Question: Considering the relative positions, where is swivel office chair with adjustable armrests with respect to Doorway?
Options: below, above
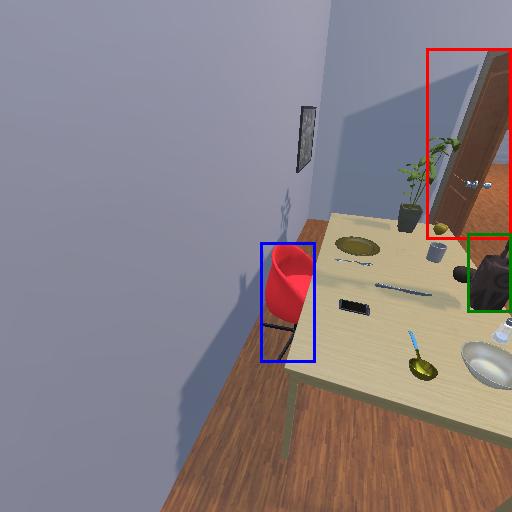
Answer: below